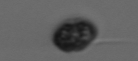
Label: Dinophyceae